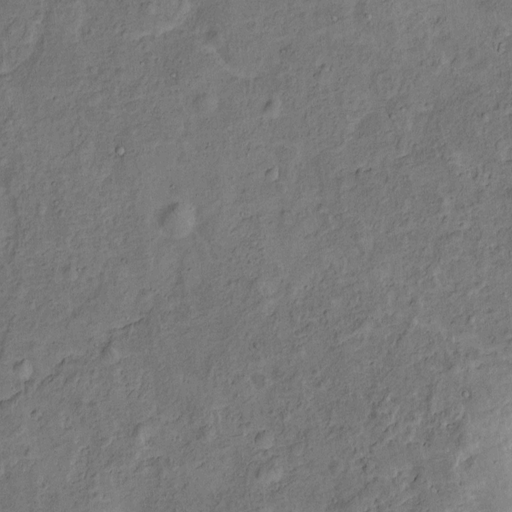
Objects detected: cone